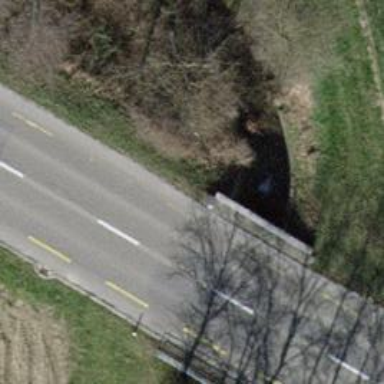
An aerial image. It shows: Primary highway bridge with asphalt surface. It has designated soft lane for cycling.